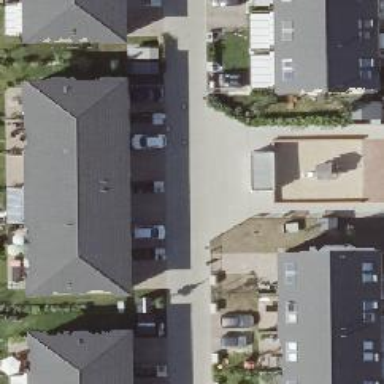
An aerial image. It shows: Living street.